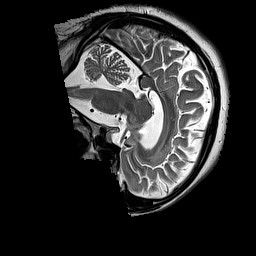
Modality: T2w
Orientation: sagittal
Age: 34
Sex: male
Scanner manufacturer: siemens
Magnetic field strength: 3 T
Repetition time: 3.2 s
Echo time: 0.212 s